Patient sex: F
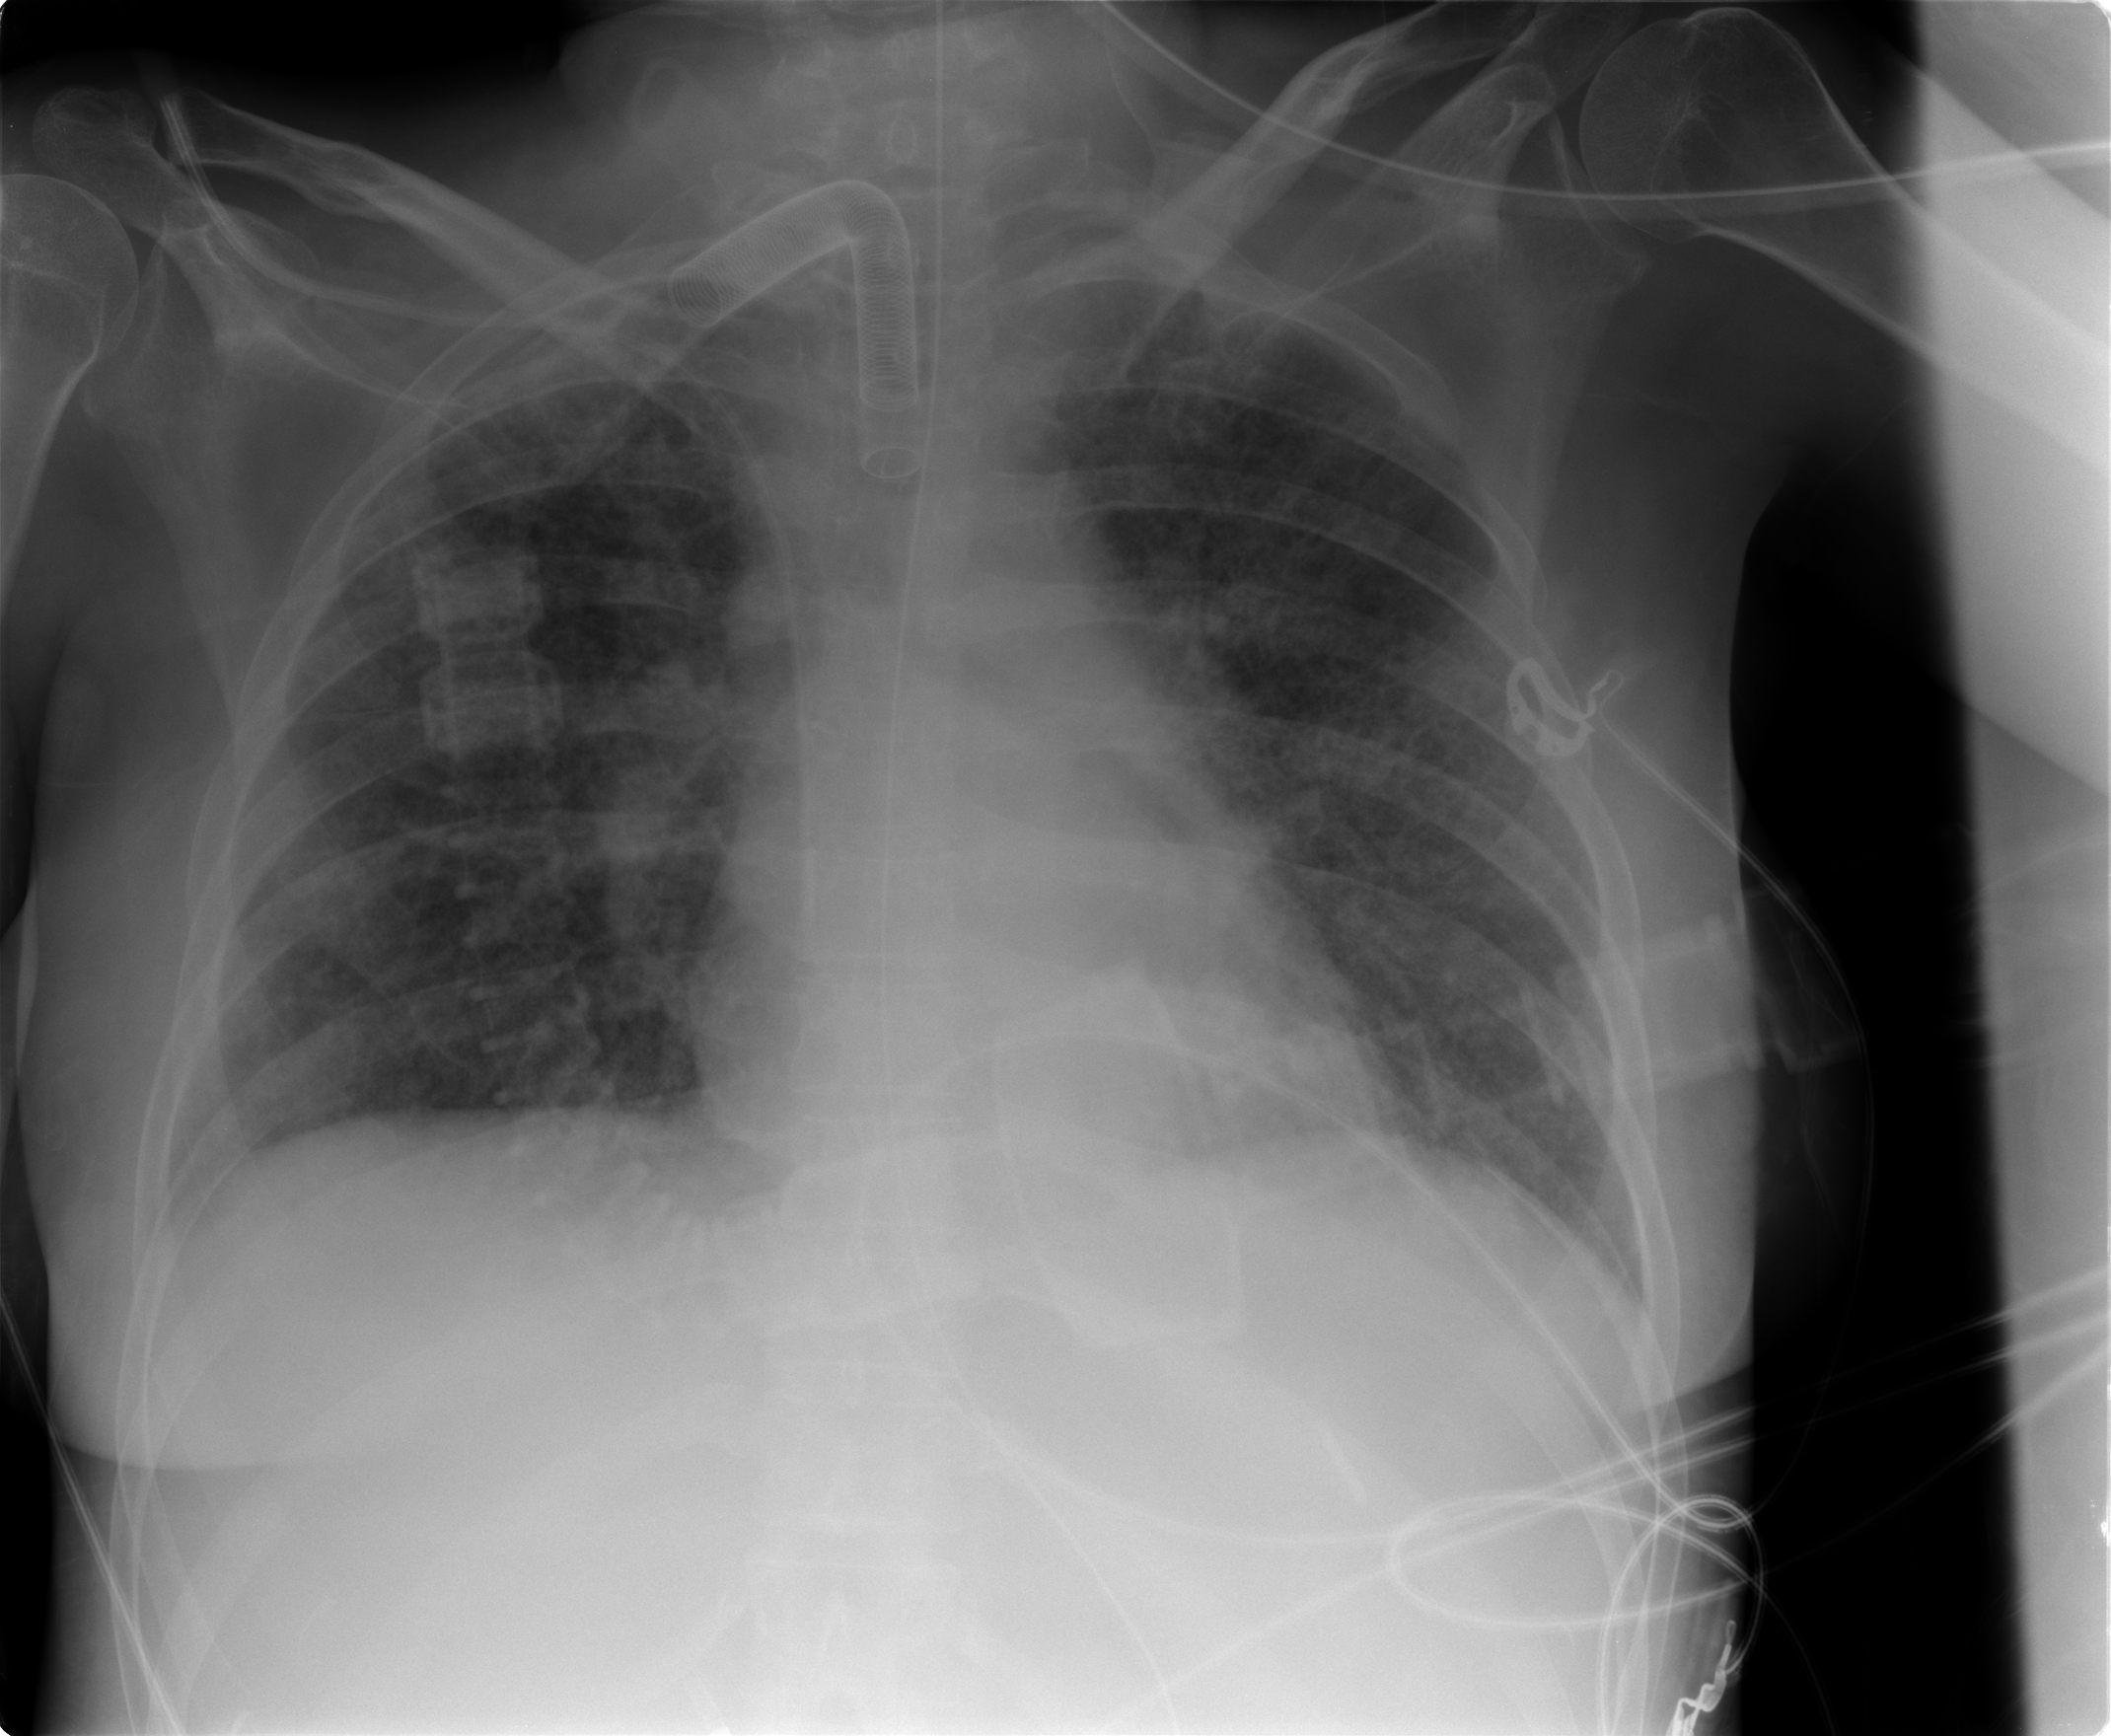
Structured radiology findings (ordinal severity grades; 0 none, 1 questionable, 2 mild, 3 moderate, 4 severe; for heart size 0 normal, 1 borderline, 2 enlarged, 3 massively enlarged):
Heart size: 0
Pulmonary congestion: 2
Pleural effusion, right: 2
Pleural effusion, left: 0
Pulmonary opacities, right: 1
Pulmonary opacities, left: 1
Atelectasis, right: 2
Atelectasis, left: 2